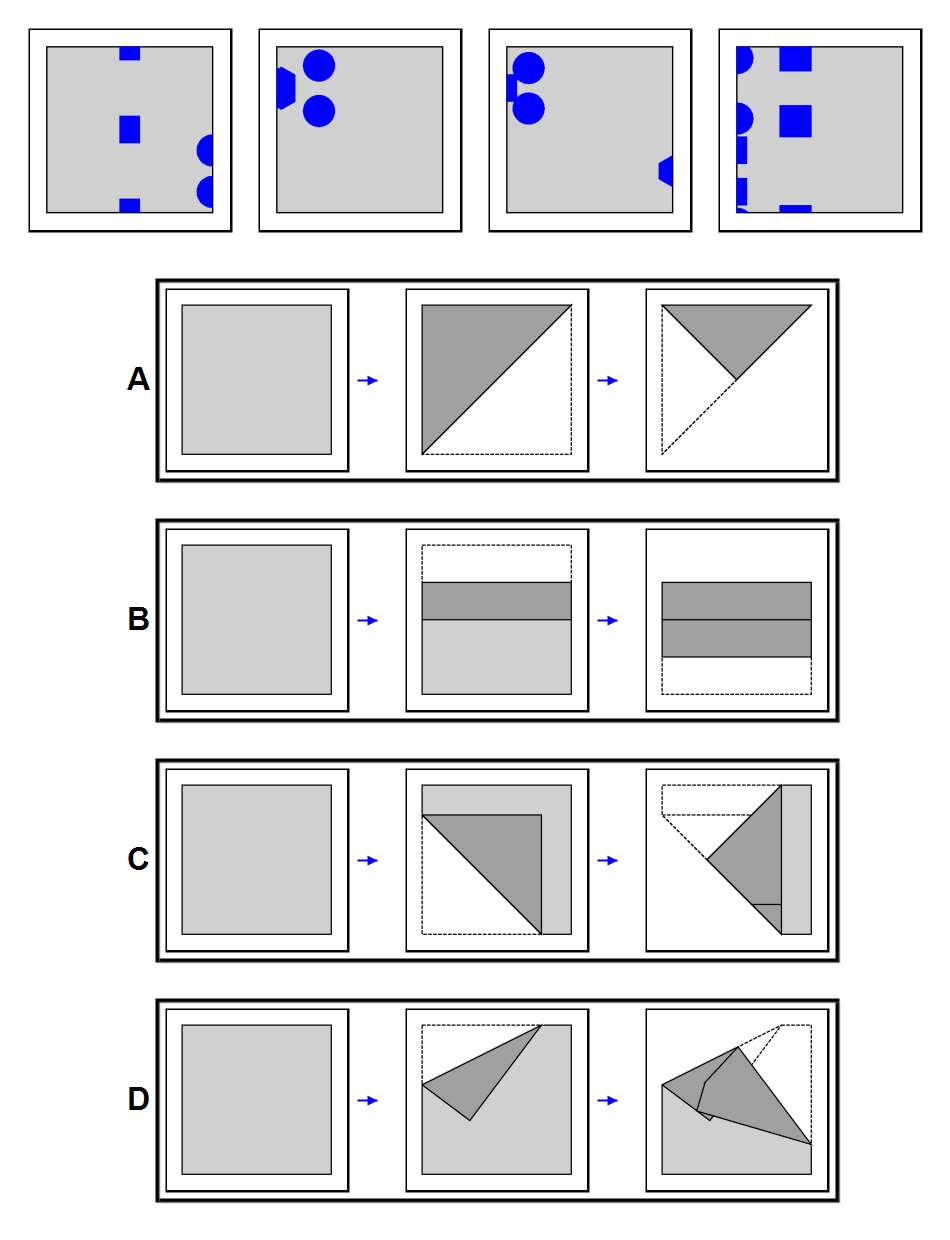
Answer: B